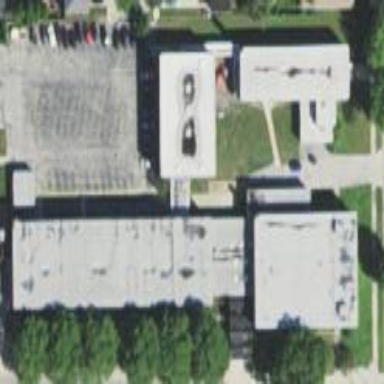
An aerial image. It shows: School.